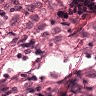
Metastatic tissue present: no